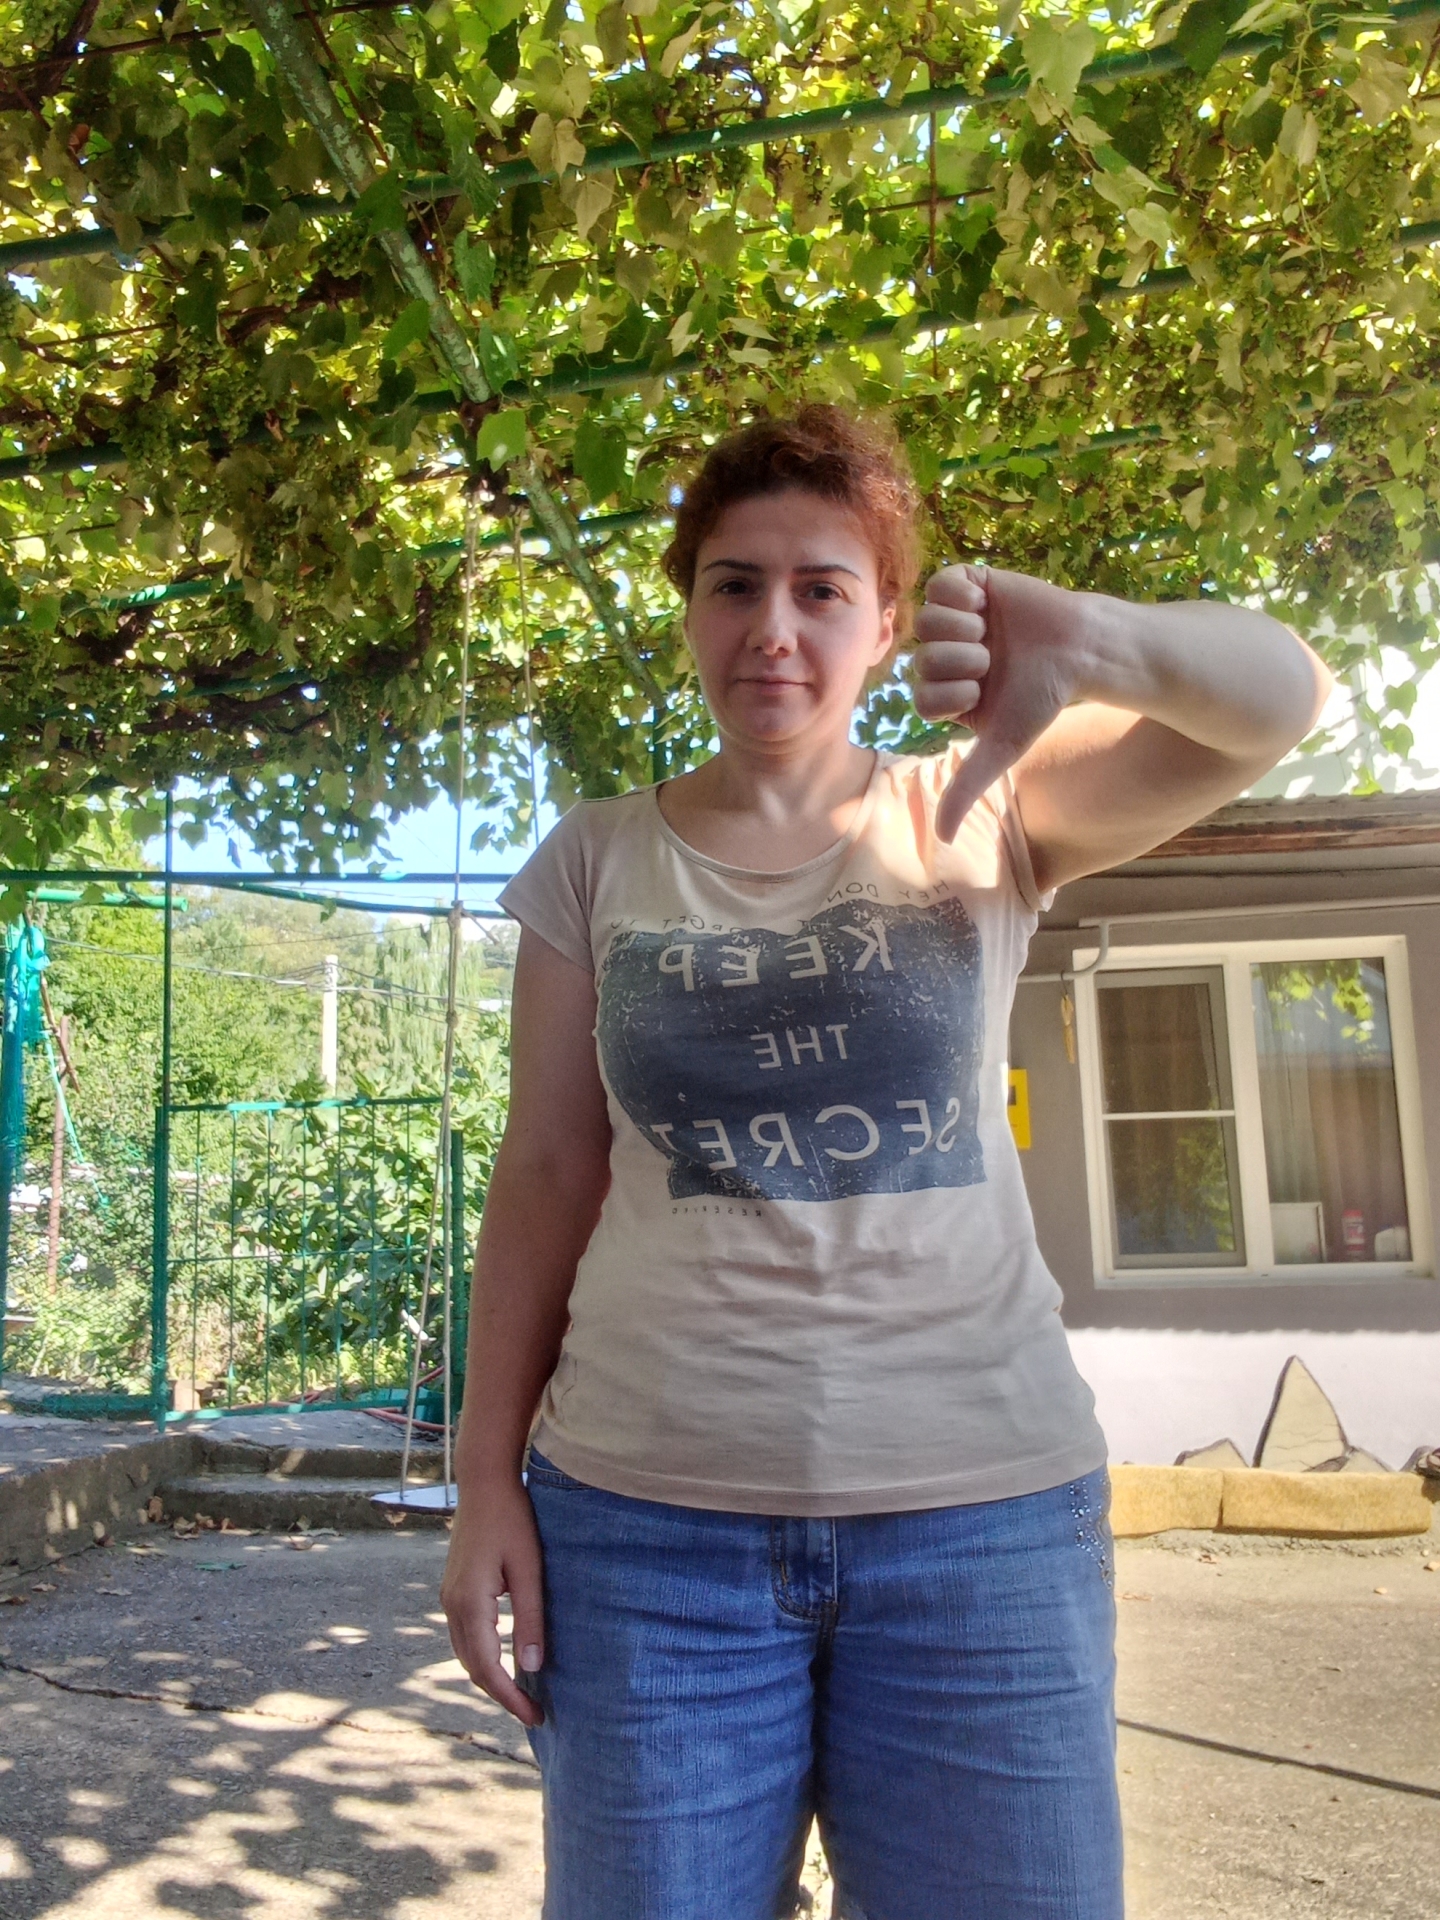
Label: clear